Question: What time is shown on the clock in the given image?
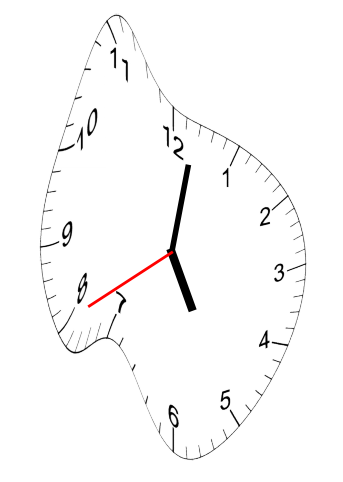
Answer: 05:01:40